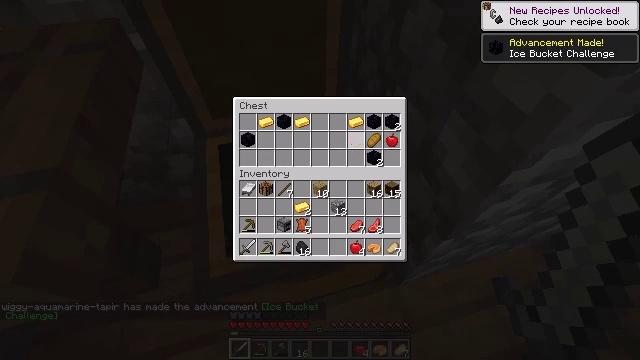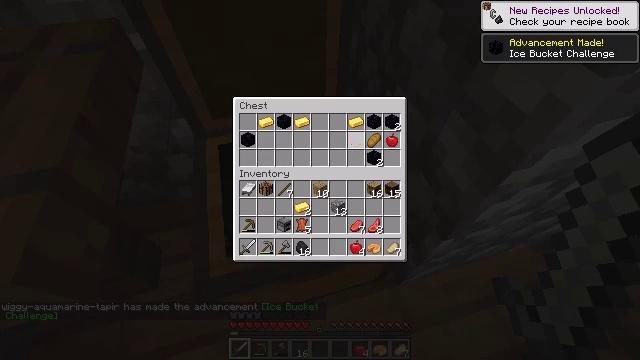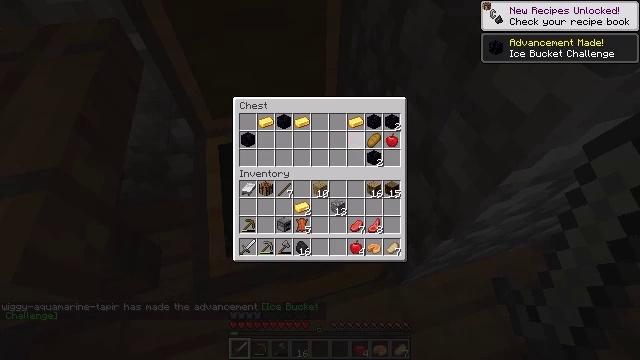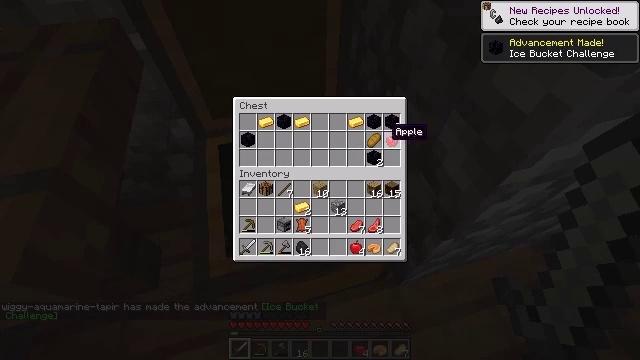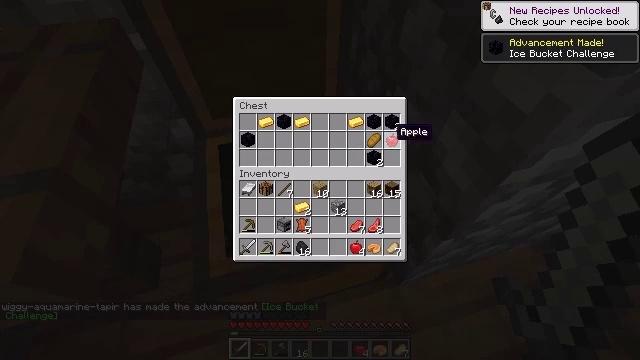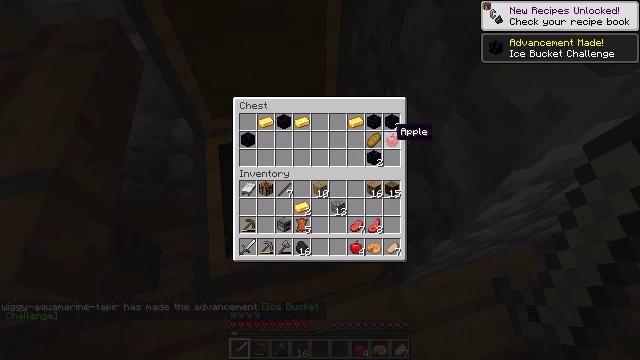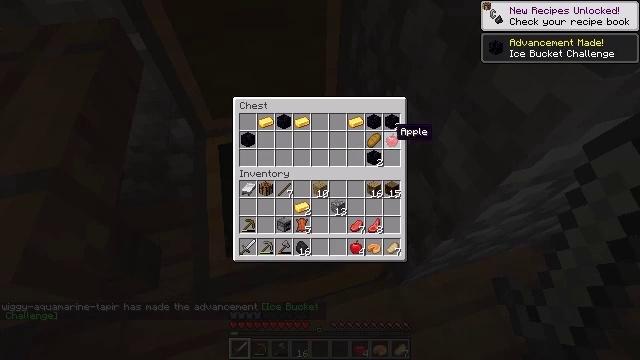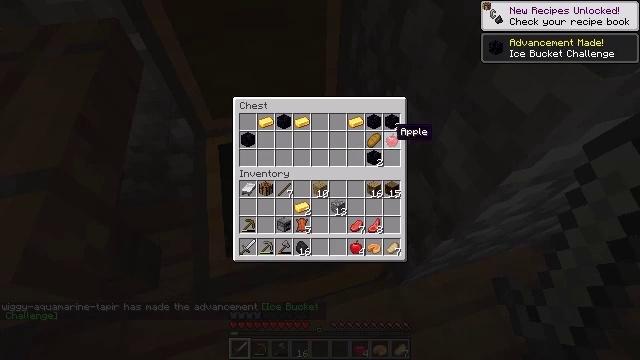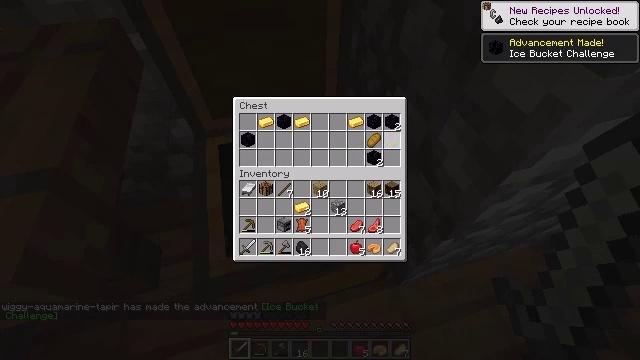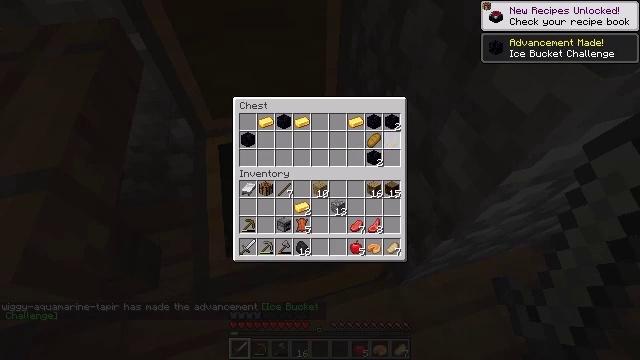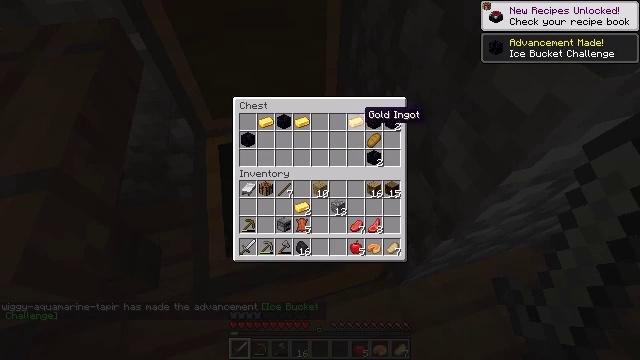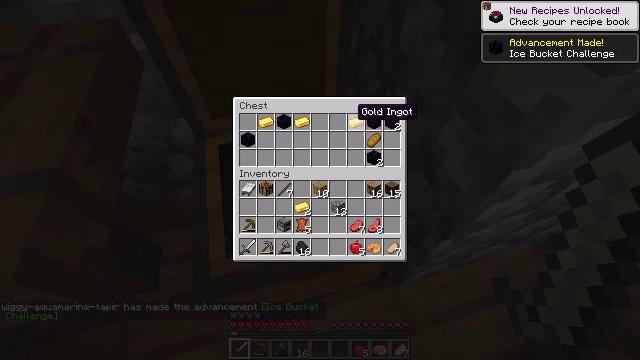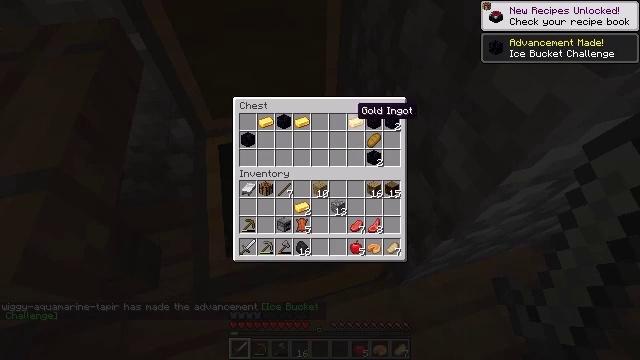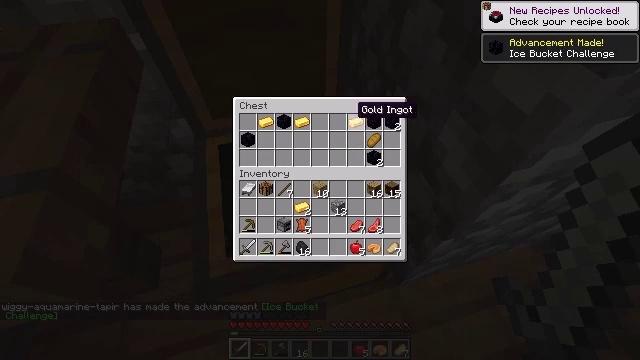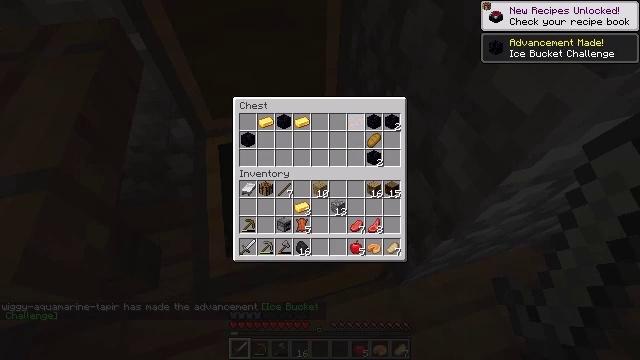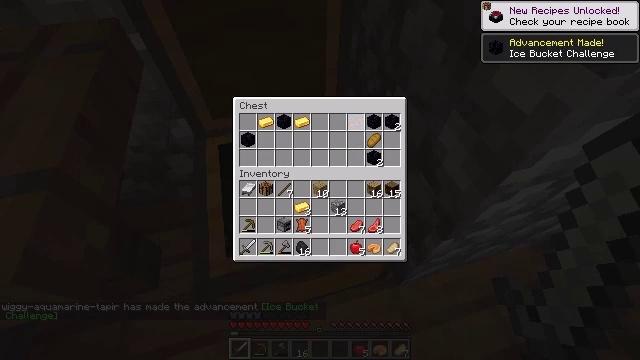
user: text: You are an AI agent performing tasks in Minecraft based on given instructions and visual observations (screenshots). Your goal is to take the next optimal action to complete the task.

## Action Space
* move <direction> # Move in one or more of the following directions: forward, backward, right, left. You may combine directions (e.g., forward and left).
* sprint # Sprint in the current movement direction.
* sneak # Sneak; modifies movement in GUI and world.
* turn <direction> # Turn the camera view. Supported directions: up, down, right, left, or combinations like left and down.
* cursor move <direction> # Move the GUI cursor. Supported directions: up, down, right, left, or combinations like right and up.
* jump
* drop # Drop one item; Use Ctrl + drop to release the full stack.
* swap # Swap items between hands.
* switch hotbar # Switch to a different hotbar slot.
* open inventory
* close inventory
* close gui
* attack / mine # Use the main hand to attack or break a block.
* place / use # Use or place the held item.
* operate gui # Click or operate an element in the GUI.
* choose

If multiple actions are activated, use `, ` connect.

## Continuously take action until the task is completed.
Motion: motion action
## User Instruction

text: Destroy the spruce leaves to get sticks and saplings.
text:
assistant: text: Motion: sneak, operate gui
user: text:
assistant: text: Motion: sneak, cursor move right, operate gui
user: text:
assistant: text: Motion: sneak, cursor move right
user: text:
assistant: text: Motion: sneak
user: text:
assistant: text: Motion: sneak
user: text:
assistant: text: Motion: sneak
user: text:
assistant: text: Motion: sneak
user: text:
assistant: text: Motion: sneak, operate gui
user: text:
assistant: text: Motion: sneak, operate gui
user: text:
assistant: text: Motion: sneak, cursor move left and up
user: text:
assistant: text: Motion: sneak, cursor move left
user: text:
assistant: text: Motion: sneak
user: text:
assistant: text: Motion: sneak
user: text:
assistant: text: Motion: sneak, operate gui
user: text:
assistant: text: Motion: sneak, operate gui
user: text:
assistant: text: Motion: sneak, operate gui
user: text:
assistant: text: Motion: sneak, cursor move left
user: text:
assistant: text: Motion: sneak, cursor move left
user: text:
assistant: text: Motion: sneak
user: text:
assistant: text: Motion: sneak
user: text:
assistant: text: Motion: sneak
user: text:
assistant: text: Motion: sneak
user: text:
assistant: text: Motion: sneak
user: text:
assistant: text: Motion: sneak
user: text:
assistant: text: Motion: sneak, operate gui
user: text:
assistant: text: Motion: sneak, operate gui
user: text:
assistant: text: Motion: sneak, cursor move left
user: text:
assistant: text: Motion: sneak, cursor move left
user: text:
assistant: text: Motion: sneak
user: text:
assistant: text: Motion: sneak